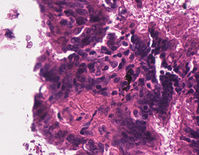
Tumor epithelial tissue: yes
Tumor-associated stroma tissue: yes
Normal tissue: no